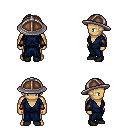
a pixel art fantasy rpg character, male body template, human, tanned skin, blue robe, metal pants, raven long mohawk hairstyle, chain helm, leather bracers, black shoes, four views (front, back, left, right), 2x2 character sprite sheet, small pixel art, hard edges, no anti-aliasing